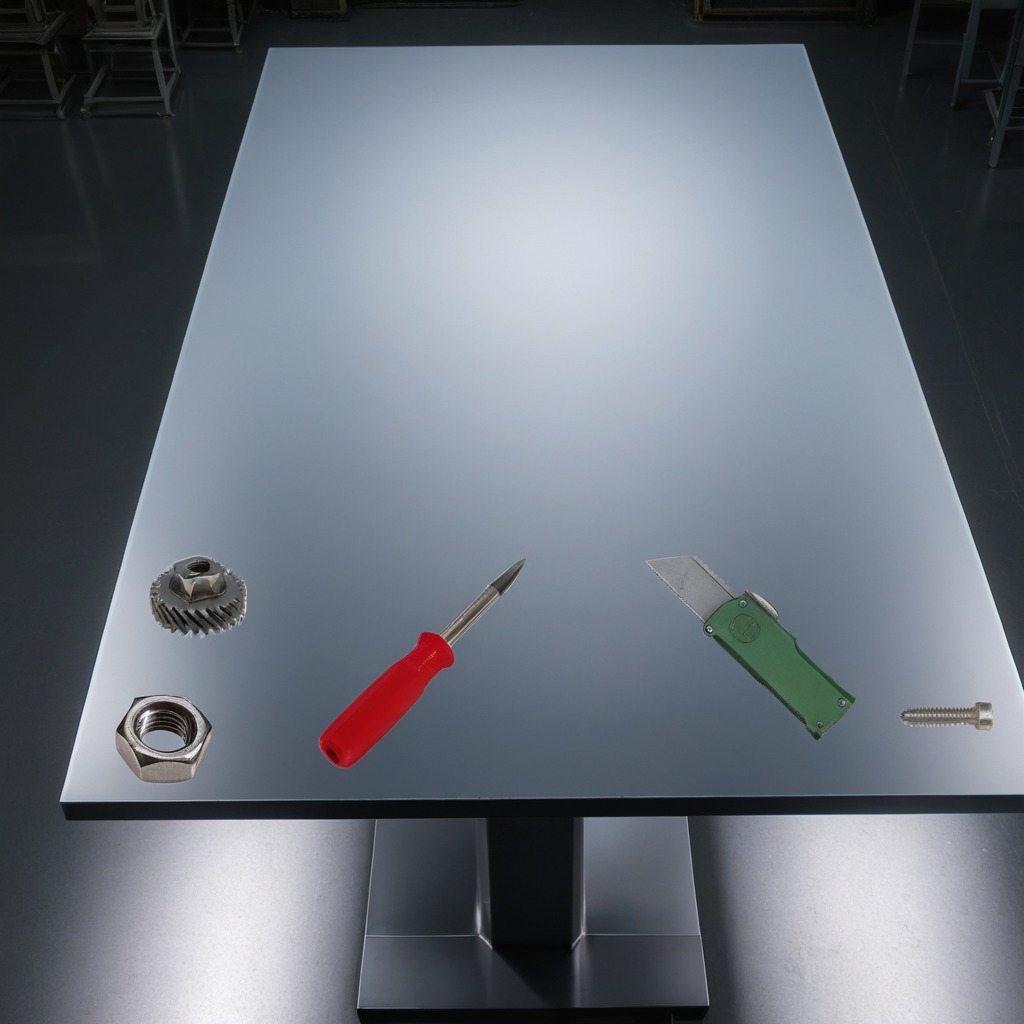
A steel gear with teeth, a utility knife, a metal machine screw, a screwdriver, and a metal nut are lying on a clean empty table in a basement in the evening.